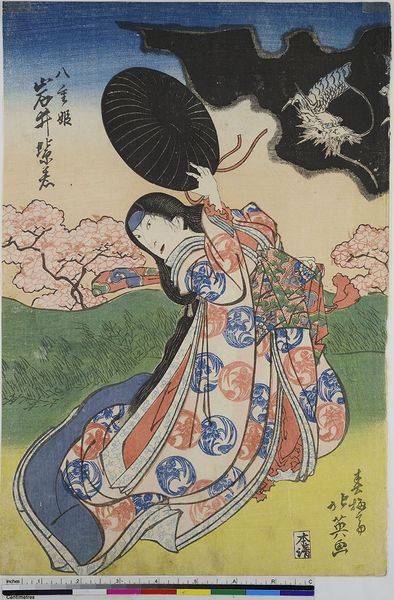
Titel: Der Schauspieler Iwai Shijaku als Yaehime
Künstler: Shunbaisai Hokuei
Standort: Hamburg
Institution: Museum für Kunst und Gewerbe Hamburg
Schlagwörter: mann, frau, tanz, theater, tänzerin, holzschnitt, japan, druckgraphik, druckgrafik, asiatisch, china, fabelwesen, zeit, schauspieler, ungeheuer, farbholzschnitt, drache, monster, schauspielerin, fabeltier, kimono, fabeltiere, zwitterwesen, monstrum, kabuki, edo, reproduktionen, druckerzeugnisse, theateraufführung